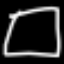
Label: square